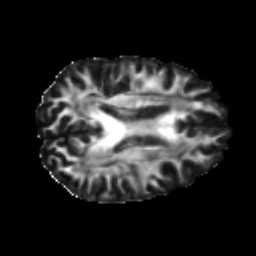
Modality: FA
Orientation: axial
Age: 32
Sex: male
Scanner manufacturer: ge
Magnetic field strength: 3 T
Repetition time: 7.8 s
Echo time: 0.0606 s